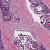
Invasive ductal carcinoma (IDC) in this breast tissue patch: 1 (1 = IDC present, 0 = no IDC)